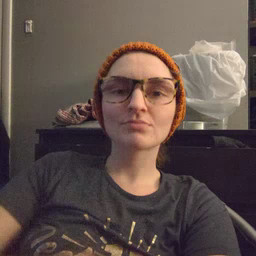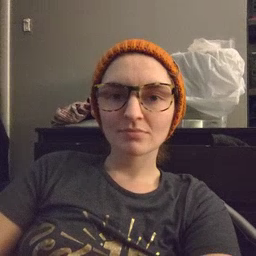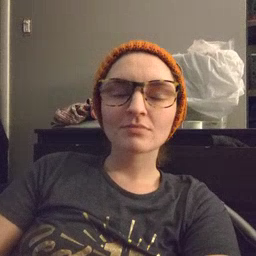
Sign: for